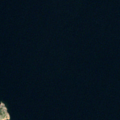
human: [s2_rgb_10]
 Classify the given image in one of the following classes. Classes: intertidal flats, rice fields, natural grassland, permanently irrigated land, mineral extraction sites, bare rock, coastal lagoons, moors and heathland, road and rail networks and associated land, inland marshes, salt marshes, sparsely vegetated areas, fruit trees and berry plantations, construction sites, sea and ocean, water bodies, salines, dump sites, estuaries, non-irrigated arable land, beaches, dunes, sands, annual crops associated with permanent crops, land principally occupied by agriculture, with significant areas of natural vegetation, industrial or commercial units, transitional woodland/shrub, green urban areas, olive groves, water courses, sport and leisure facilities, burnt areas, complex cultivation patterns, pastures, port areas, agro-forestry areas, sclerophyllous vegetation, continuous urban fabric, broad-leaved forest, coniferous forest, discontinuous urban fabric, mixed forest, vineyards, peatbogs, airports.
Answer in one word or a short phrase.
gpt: sea and ocean